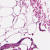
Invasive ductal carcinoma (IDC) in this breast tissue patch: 0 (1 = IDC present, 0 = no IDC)